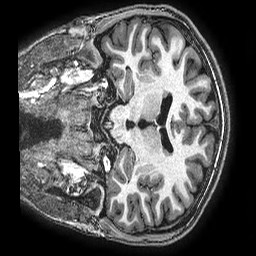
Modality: T1w
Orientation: coronal
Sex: male
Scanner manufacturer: ge
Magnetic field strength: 3 T
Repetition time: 0.0077 s
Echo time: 0.003436 s